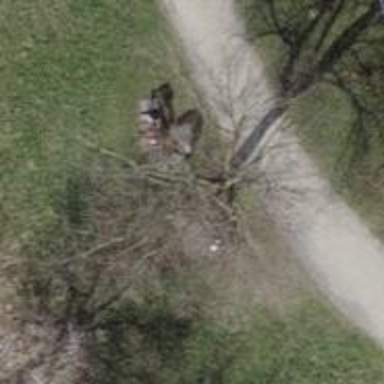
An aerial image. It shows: Bench for seating.